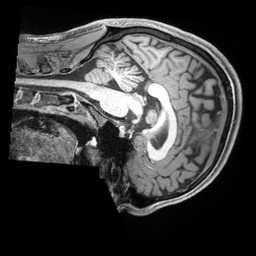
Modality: T1w
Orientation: sagittal
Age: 24
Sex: male
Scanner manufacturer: siemens
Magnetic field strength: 3 T
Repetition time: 2.4 s
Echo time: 0.00226 s